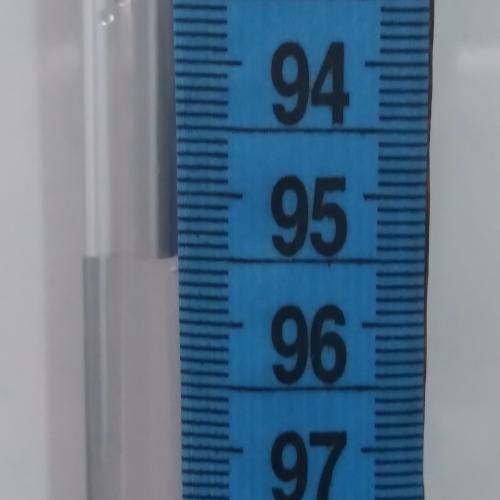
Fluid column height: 95.5 cm